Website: home-depot
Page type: account-dashboard
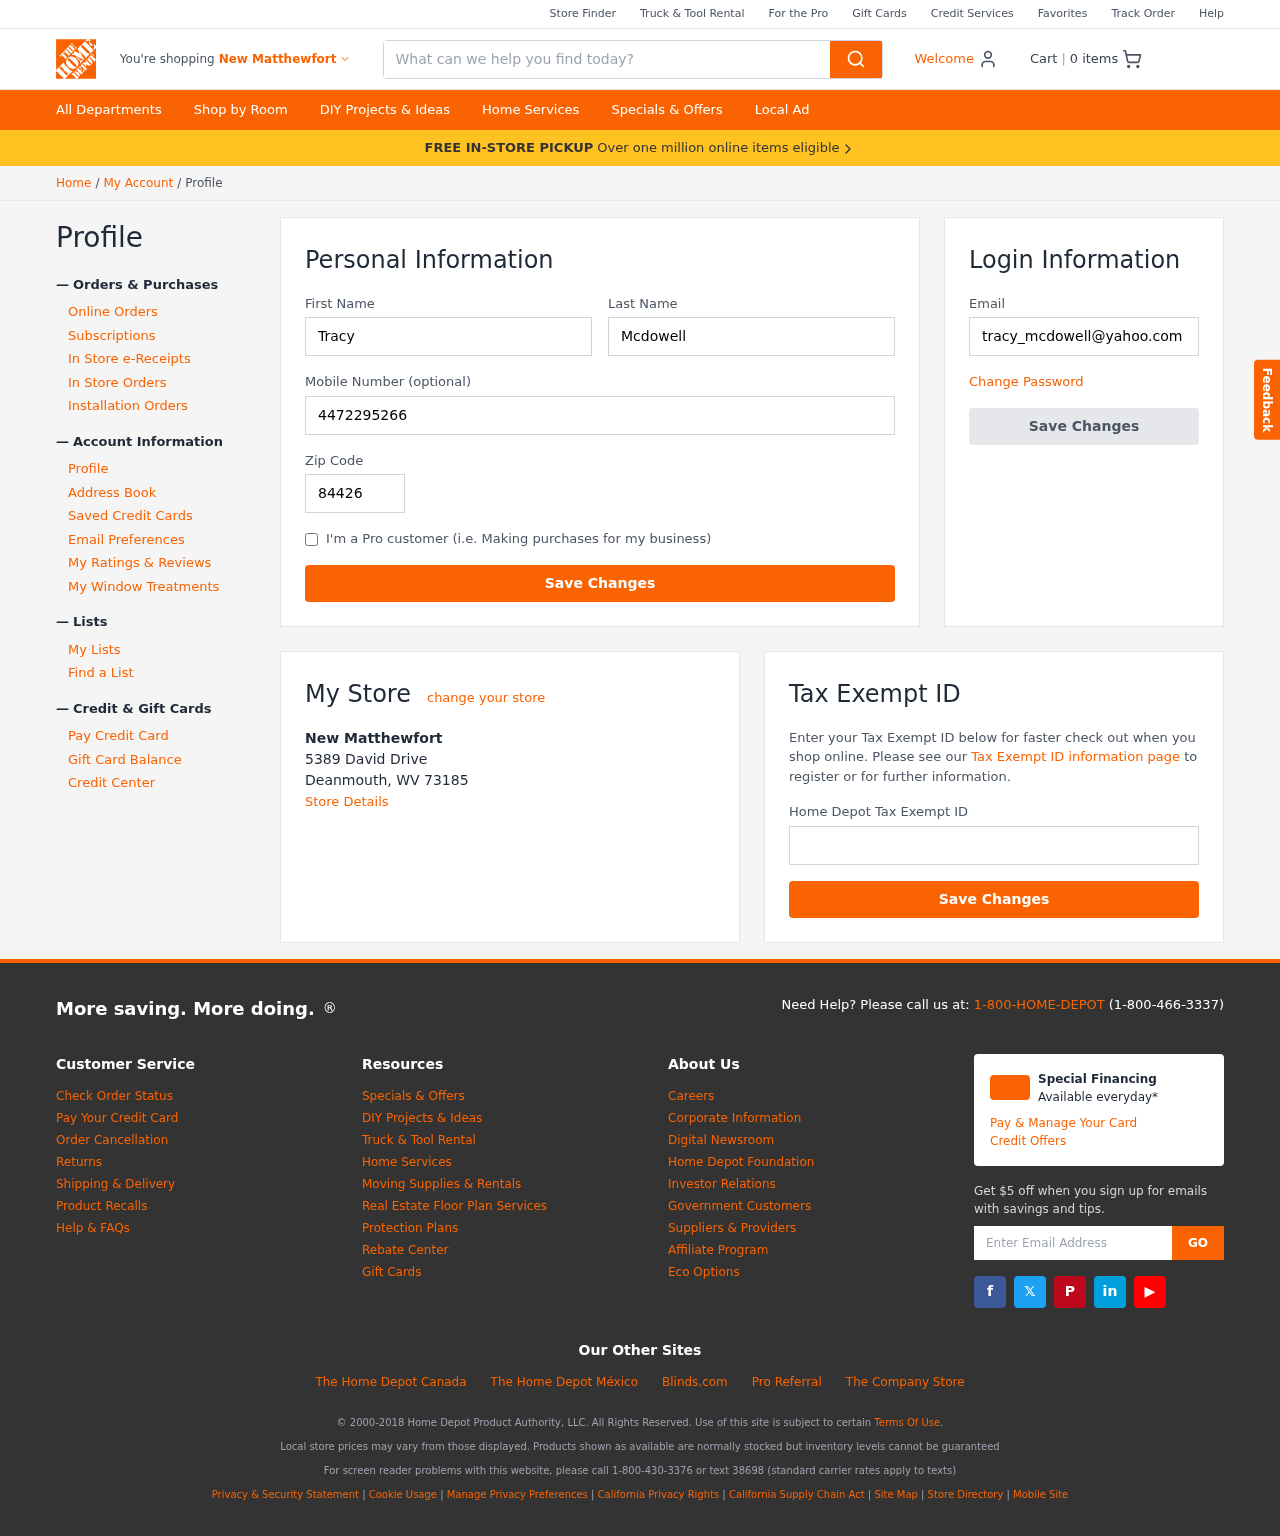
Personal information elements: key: PII_CITY
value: New Matthewfort
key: PII_EMAIL
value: tracy_mcdowell@yahoo.com
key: PII_FIRSTNAME
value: Tracy
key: PII_LASTNAME
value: Mcdowell
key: PII_LOCATION1_CITY_STATE_ZIP
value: Deanmouth, WV 73185
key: PII_LOCATION1_NAME
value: New Matthewfort
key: PII_LOCATION1_STREET
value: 5389 David Drive
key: PII_PHONE
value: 4472295266
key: PII_POSTCODE
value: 84426
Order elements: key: ORDER_NUM_ITEMS
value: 0
Search elements: key: HEADER_SEARCH
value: What can we help you find today?